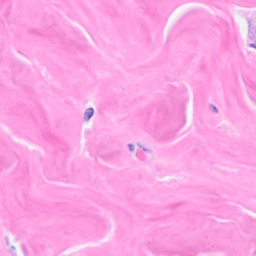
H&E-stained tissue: Breast